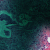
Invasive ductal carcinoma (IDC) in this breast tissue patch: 0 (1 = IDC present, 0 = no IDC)